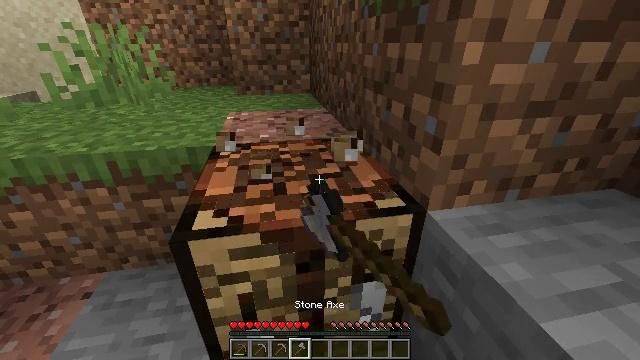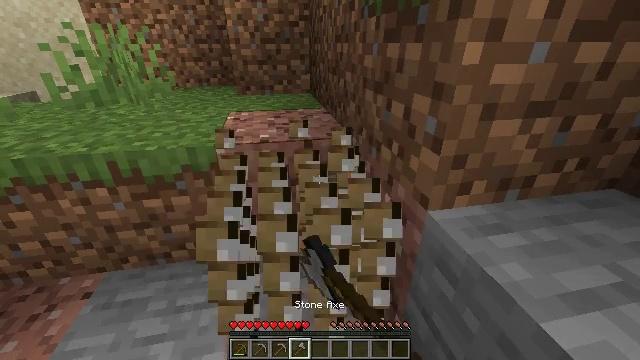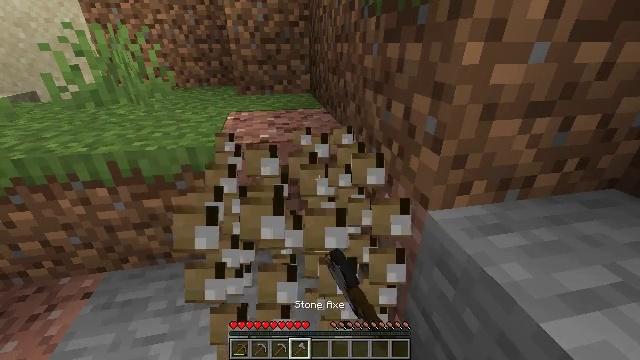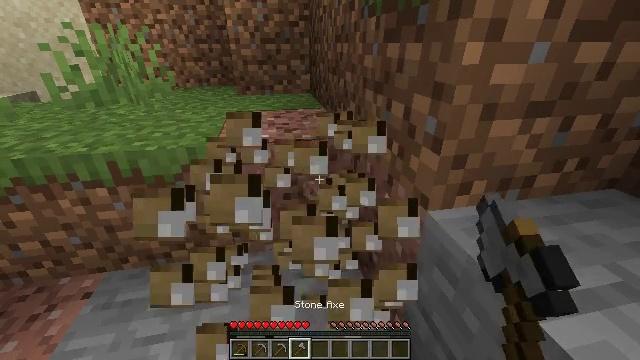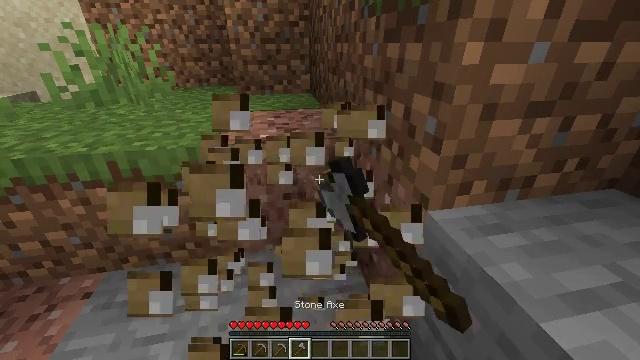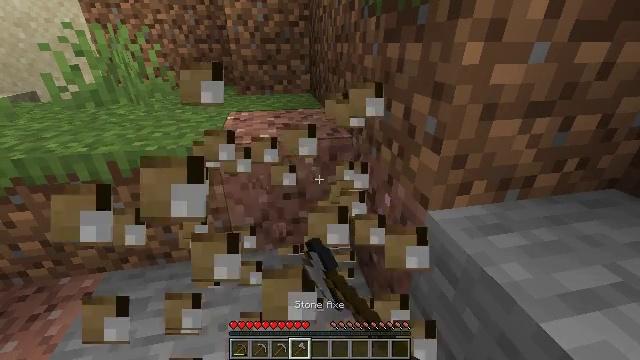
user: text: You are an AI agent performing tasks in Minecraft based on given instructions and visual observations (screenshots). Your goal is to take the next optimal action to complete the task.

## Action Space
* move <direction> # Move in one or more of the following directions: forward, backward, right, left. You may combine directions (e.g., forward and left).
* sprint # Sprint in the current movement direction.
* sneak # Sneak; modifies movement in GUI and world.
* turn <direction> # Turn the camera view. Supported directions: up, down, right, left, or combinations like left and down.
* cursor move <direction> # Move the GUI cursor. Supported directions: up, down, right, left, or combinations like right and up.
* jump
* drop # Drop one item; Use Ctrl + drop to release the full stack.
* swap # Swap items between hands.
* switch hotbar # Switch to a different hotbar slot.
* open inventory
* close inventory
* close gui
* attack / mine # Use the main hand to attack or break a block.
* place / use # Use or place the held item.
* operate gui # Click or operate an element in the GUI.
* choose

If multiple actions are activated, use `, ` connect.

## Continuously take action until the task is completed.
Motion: motion action
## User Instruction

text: Mine block crafting table.
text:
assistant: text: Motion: attack / mine
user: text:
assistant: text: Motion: attack / mine
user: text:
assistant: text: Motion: attack / mine
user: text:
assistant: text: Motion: attack / mine
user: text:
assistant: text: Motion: attack / mine
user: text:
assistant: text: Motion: attack / mine